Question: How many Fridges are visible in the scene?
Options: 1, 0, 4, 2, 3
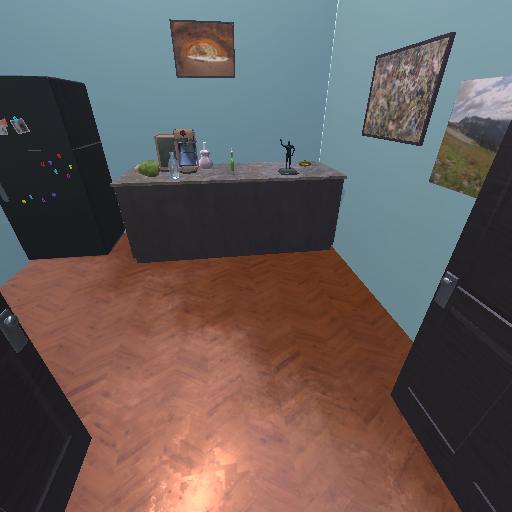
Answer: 1